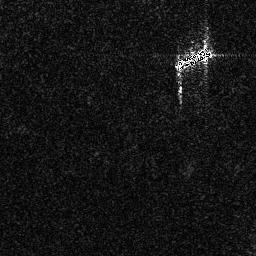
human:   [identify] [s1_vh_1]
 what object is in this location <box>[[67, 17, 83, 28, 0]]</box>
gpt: <ref>1 medium ship at the top right</ref>